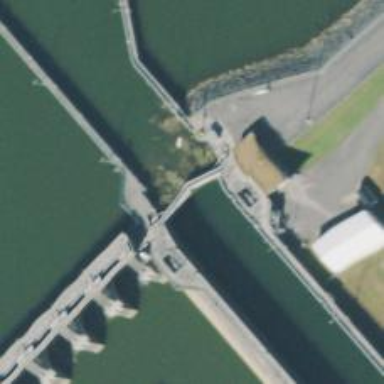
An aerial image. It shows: Lock gate along waterway.